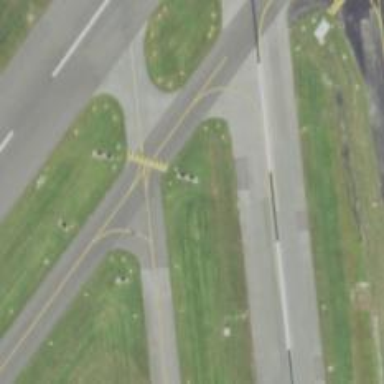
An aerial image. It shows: View of taxiway at the airport.